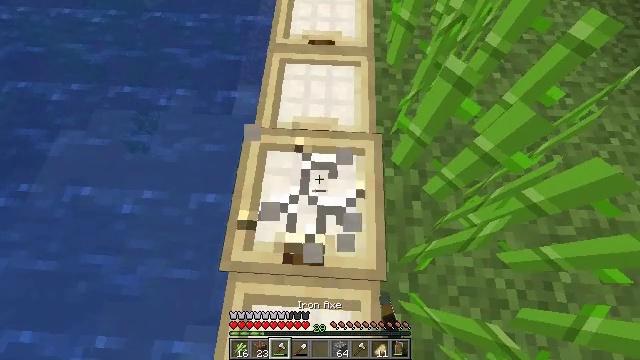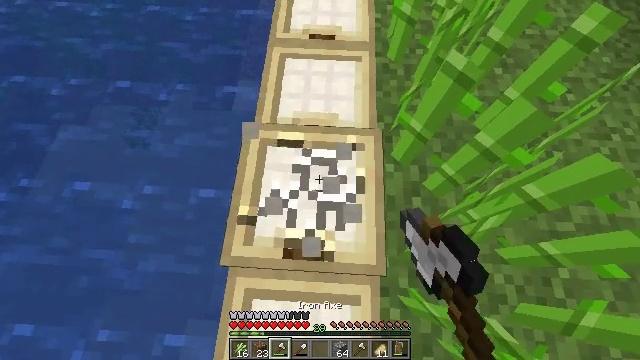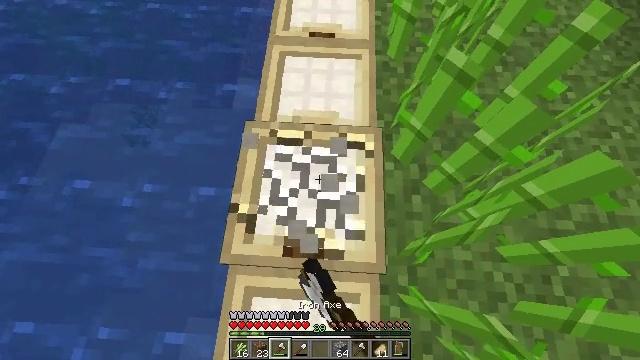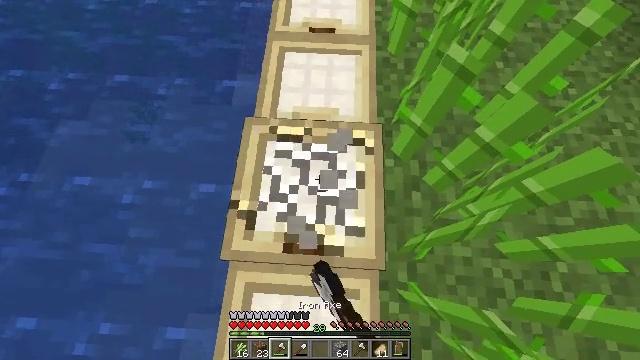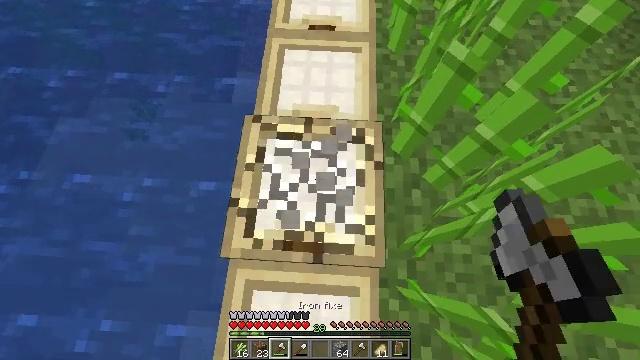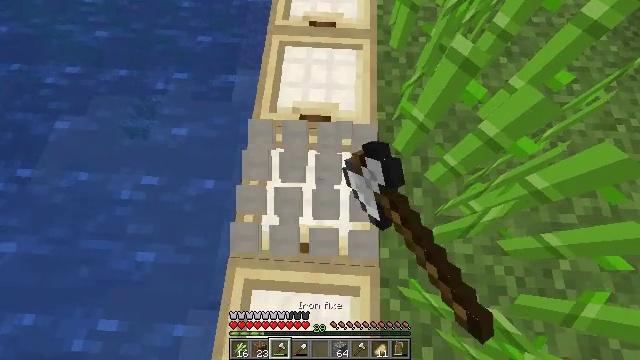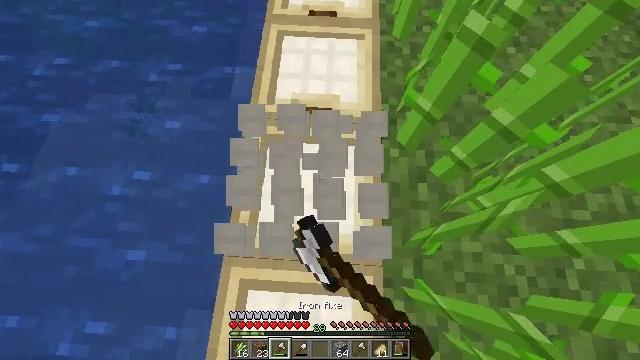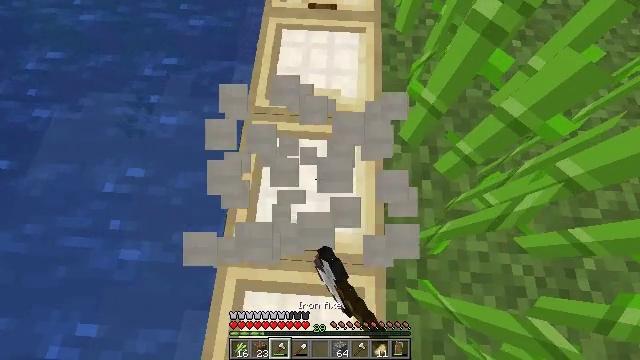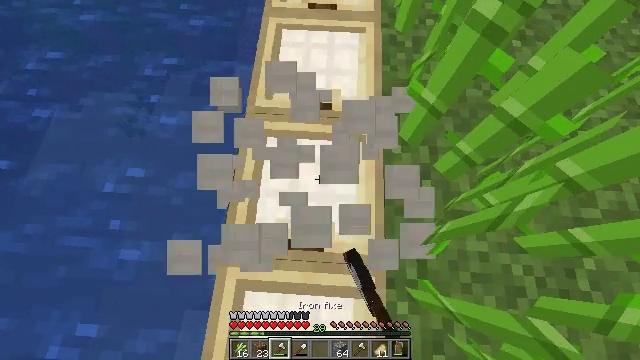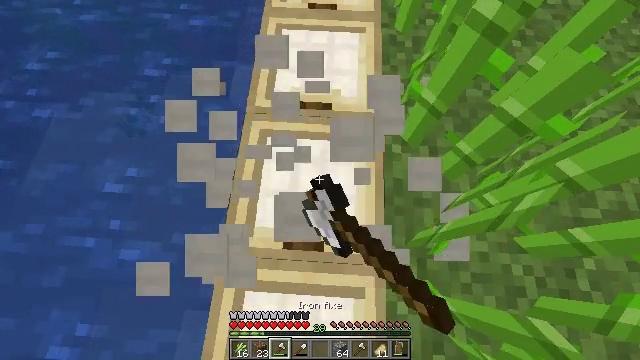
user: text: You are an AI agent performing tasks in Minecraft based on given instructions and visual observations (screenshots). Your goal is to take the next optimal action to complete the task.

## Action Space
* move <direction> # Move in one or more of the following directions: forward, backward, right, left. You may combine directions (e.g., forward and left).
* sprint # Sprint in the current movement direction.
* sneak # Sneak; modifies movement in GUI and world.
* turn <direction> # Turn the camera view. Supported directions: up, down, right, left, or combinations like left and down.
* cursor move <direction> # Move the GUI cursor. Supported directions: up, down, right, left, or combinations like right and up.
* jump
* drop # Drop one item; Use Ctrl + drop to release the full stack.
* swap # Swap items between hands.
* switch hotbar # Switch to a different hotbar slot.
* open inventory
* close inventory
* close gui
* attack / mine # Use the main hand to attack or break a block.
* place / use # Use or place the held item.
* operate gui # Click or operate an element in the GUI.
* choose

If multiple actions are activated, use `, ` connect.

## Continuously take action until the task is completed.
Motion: motion action
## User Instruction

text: Attack the birch trapdoor to gather it.
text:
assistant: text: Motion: attack / mine
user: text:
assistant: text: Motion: attack / mine
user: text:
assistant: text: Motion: attack / mine
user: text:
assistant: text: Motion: attack / mine
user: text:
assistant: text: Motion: attack / mine
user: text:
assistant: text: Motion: attack / mine
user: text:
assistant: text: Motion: attack / mine
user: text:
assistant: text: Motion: attack / mine
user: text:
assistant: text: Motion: attack / mine
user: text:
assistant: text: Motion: no_op